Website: lowes
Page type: stored-credit-cards
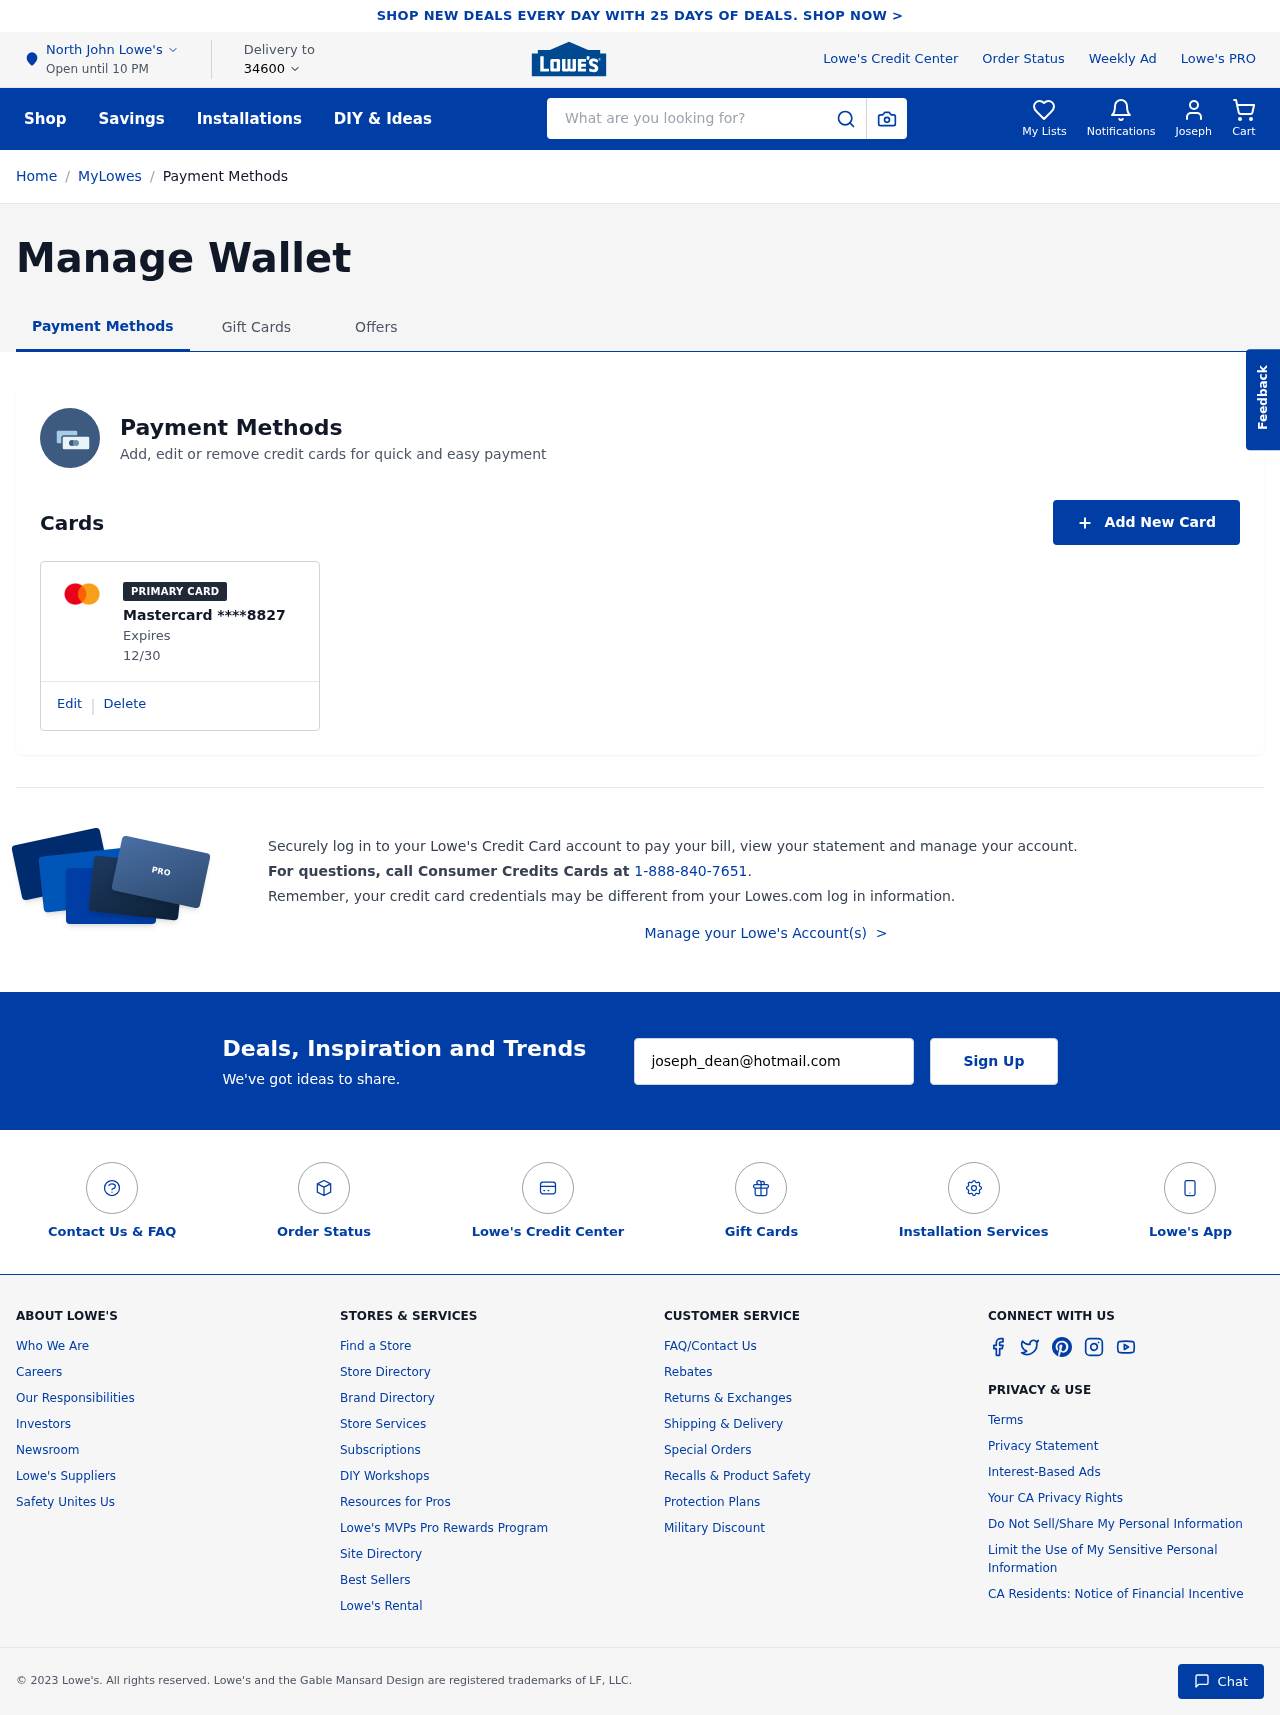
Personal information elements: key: PII_CARD_EXPIRY
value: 12/30
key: PII_CARD_LAST4
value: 8827
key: PII_CARD_TYPE
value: Mastercard
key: PII_CITY
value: North John
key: PII_EMAIL
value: joseph_dean@hotmail.com
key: PII_FIRSTNAME
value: Joseph
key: PII_POSTCODE
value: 34600
Search elements: key: HEADER_SEARCH
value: What are you looking for?